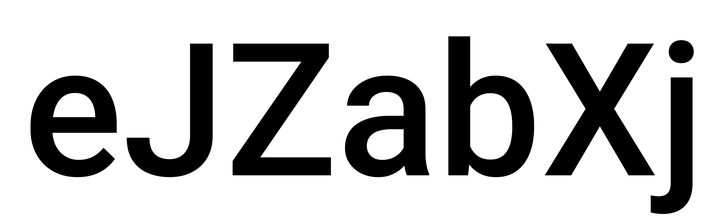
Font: Roboto_Medium